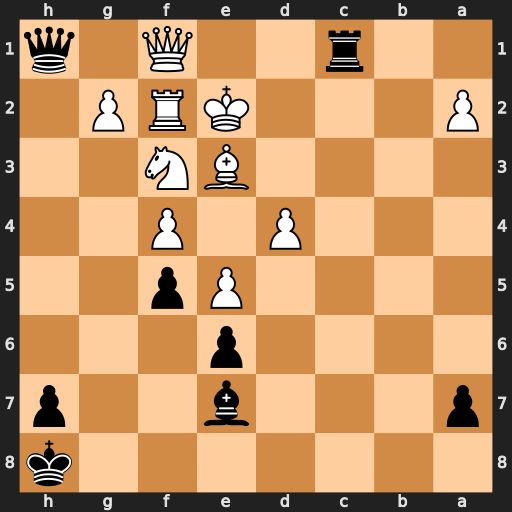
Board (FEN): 7k/p3b2p/4p3/4Pp2/3P1P2/4BN2/P3KRP1/2r2Q1q
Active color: b
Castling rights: -
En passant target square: -
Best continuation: Rxf1 Rxf1 Qxg2+